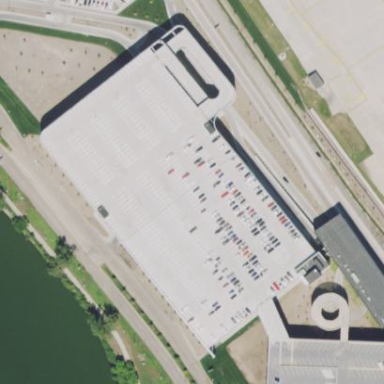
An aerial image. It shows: Multi-storey garage used for parking.